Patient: sex M, age 79
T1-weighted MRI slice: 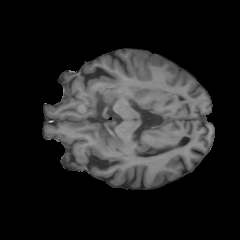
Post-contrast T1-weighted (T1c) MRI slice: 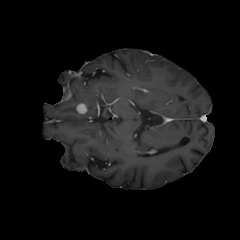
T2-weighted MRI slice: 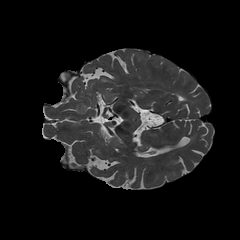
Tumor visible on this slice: no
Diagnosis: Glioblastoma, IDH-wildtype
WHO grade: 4